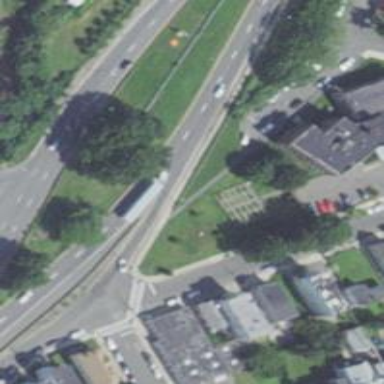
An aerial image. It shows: Trunk highway.